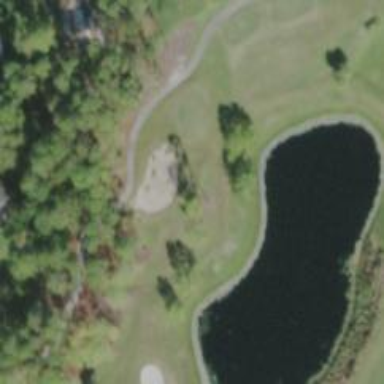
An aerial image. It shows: Water hazard in golf course. The hazard is natural water feature.